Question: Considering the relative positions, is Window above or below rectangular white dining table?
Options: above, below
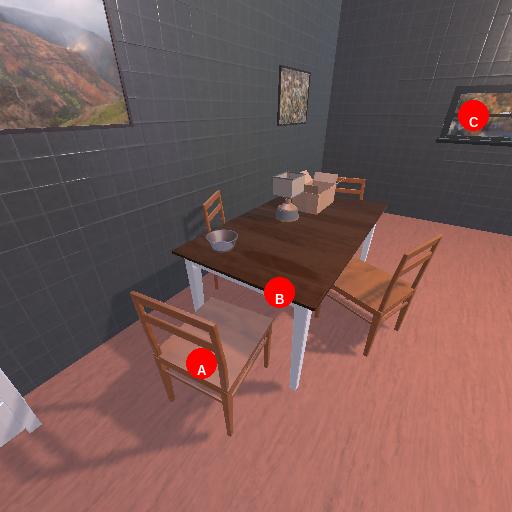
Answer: above